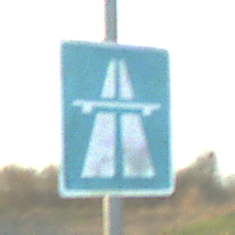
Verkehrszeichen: Autobahn
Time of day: SunriseSunset
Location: Outdoor (Nature)
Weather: PartlyCloudy
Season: NotSpecified
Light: Natural